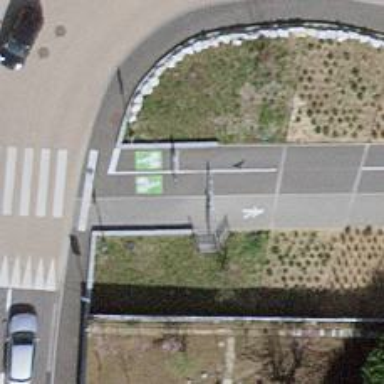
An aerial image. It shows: Cycle barrier.